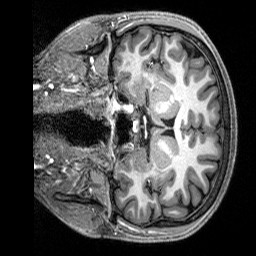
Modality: T1w
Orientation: coronal
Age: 25
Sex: male
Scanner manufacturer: siemens
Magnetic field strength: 3 T
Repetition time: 2.8 s
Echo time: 0.00212 s